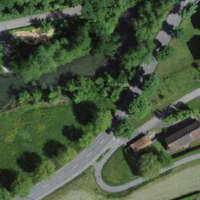
EUNIS habitat code: 53
Species observed at this site:
Allium ursinum